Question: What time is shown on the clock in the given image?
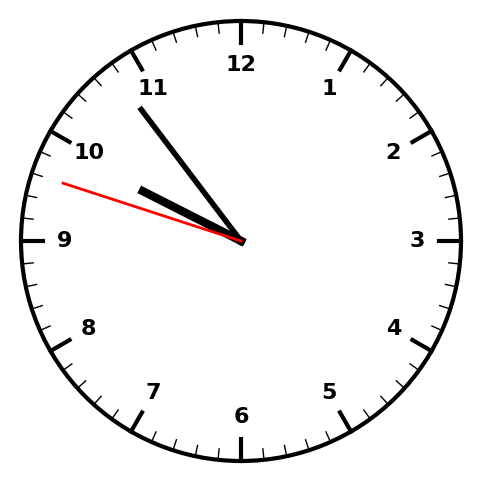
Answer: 09:53:48